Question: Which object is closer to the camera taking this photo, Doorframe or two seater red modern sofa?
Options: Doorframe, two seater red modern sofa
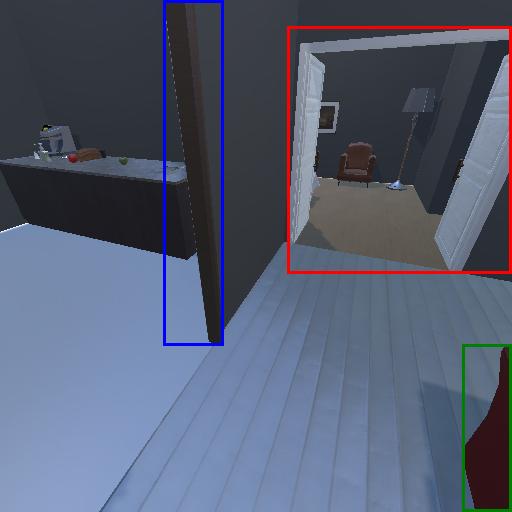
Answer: Doorframe